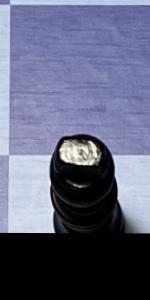
Label: King_Black